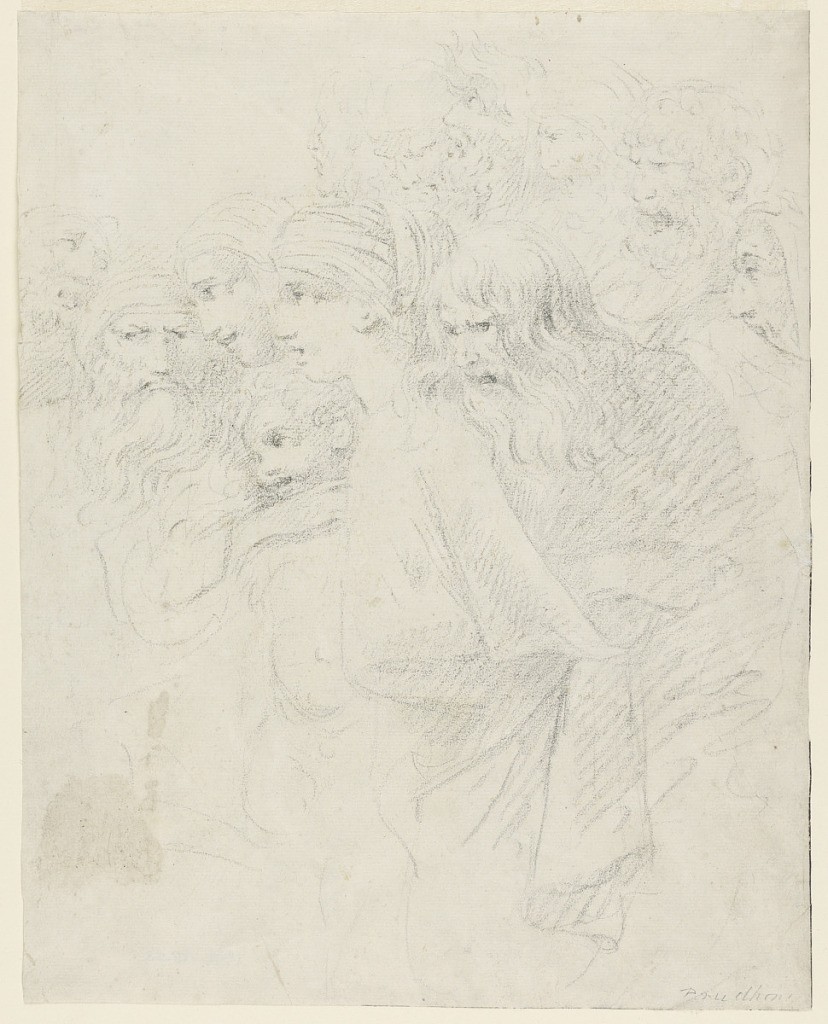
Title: Group of Heads
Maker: Pierre-Paul Prud'hon, French, 1758–1823
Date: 1750–1800
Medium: Black chalk on cream paper
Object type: Drawing
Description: Eleven heads of figures of both sexes, including one child, are grouped together and seen in left profile. The faces portray various attitudes of emotion.